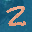
Label: 2